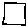
Label: square